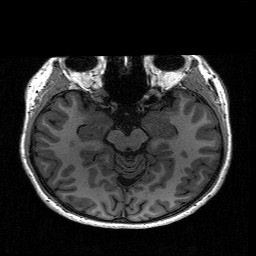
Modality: T1w
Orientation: coronal